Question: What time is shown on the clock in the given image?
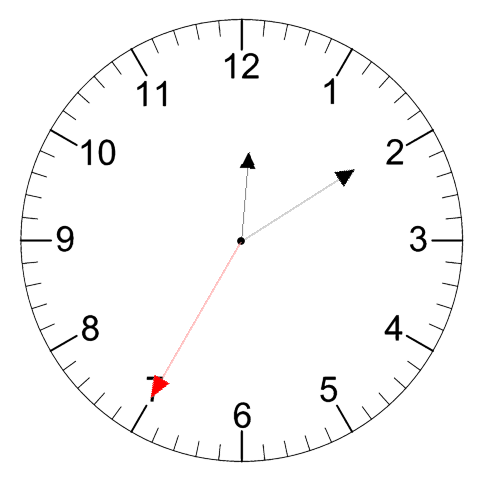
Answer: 12:09:35